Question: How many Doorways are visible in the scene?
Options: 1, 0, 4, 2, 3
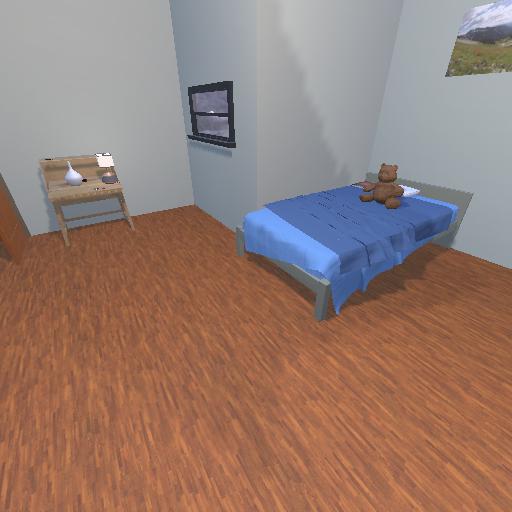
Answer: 1